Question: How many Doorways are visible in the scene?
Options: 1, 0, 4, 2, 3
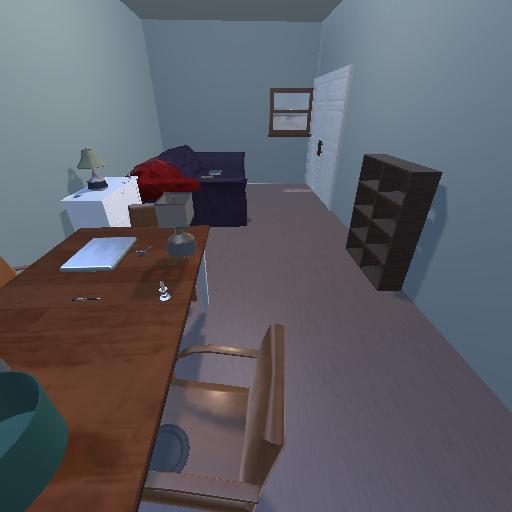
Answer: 1